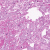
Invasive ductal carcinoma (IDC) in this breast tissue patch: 0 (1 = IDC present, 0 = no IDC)